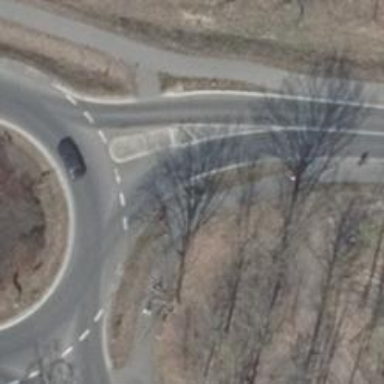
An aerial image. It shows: Road with "give way" sign.